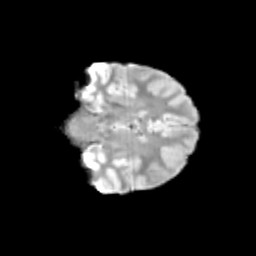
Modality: T2w
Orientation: coronal
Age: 13
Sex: female
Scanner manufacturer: siemens
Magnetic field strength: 3 T
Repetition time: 3.8 s
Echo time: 0.07 s